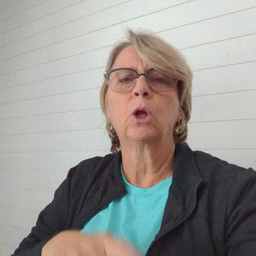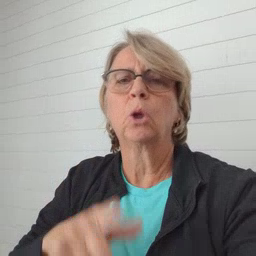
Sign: bug